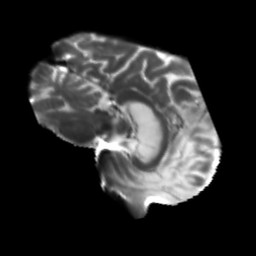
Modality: T2w
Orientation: sagittal
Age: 71
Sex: male
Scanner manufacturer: siemens
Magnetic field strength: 3 T
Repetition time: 5.25 s
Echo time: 0.08 s